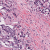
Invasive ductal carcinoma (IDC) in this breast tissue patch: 1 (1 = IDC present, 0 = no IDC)